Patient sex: M
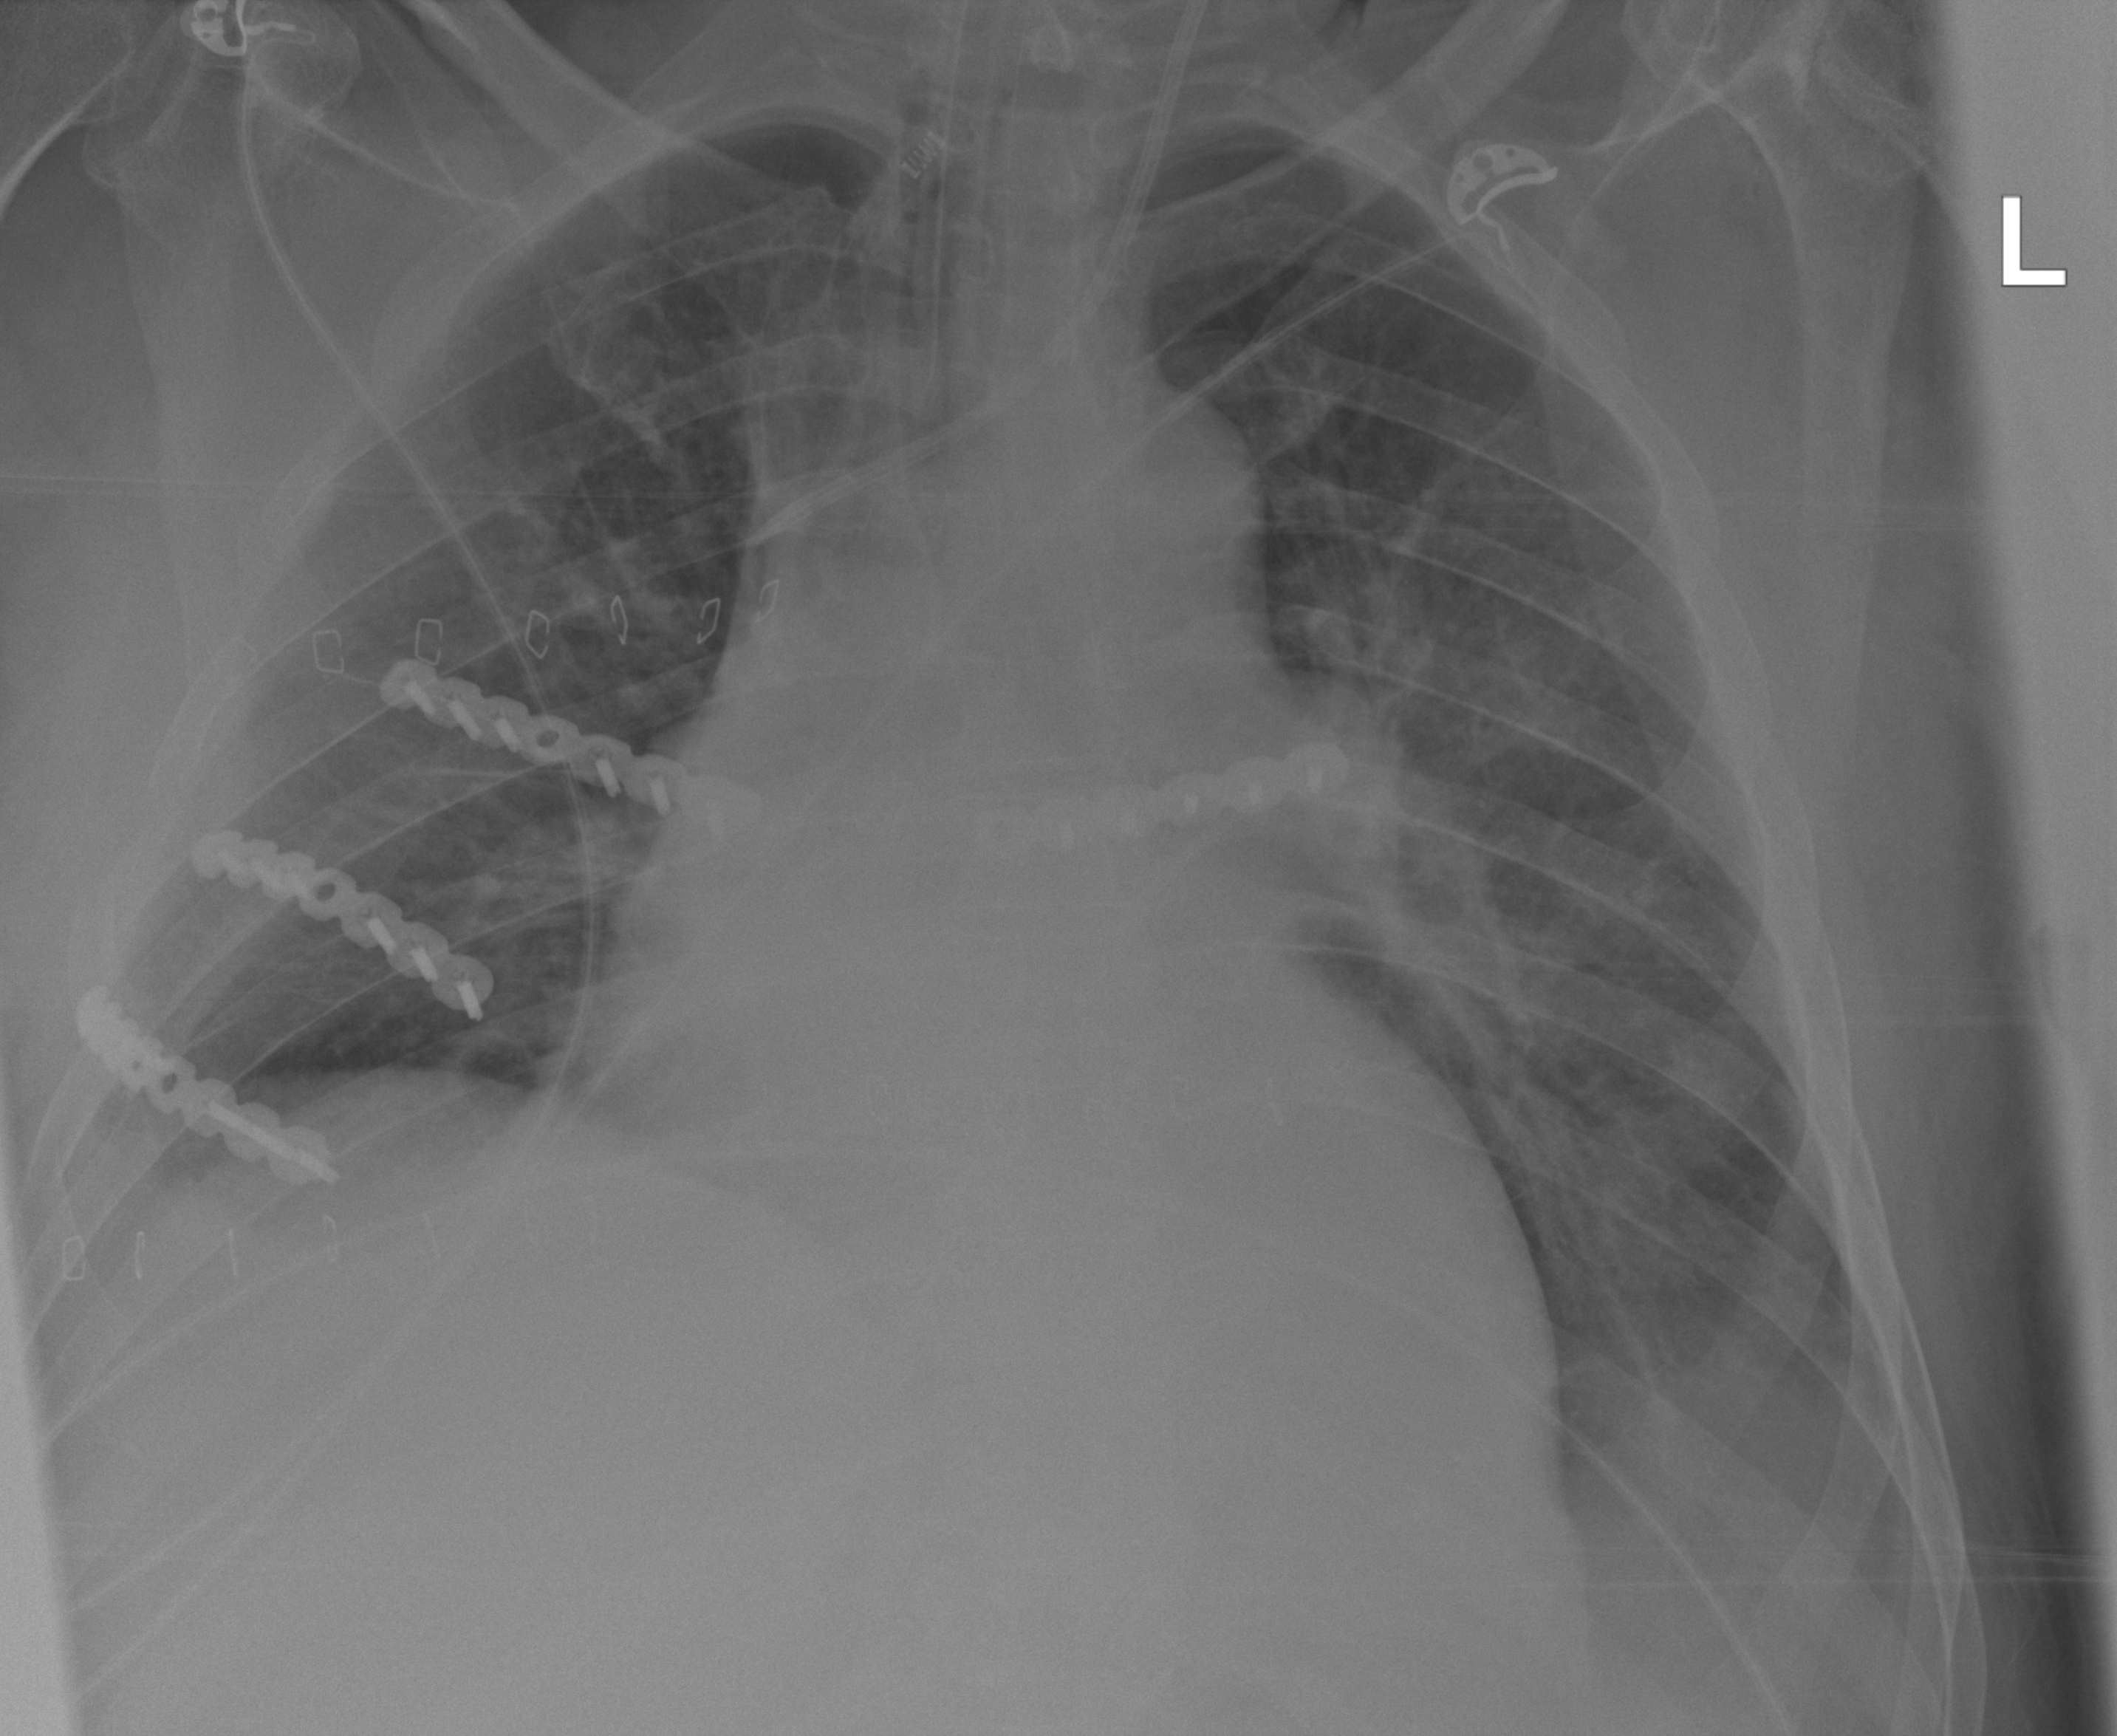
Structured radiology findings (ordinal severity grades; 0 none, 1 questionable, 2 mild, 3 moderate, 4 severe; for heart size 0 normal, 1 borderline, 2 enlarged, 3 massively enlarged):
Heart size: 2
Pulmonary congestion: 2
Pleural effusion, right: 2
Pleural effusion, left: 2
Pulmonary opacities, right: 0
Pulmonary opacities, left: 2
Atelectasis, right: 2
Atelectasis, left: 0